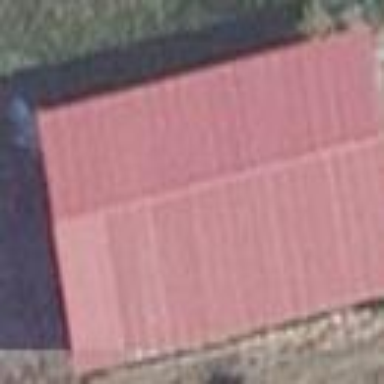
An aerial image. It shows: Gabled roofed farm auxiliary building with the roof oriented along its structure.